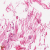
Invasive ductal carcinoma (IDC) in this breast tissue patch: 0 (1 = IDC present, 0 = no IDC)